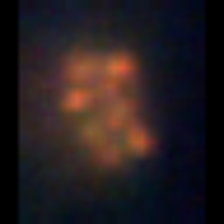
Taxon: Unknown_detritus
Group: Unknown